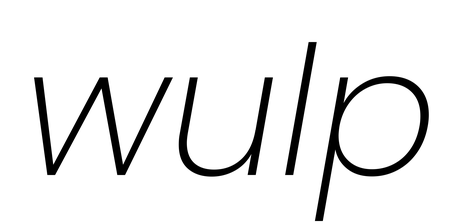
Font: Poppins-ExtraLightItalic